Field crop: maize
Growth stage: 1
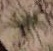
Species: salsola